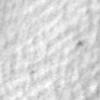
Label: no_change